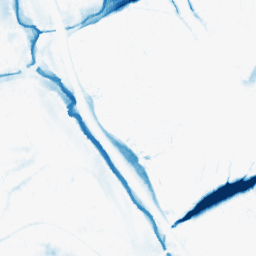
Category: morphological
Decomposition family: morphological_ellipse
Decomposition parameters: operation: closing
width: 30
height: 20
Upsampling method: bicubic
Upsampling parameters: scale: 8
Upsampling scale: 8